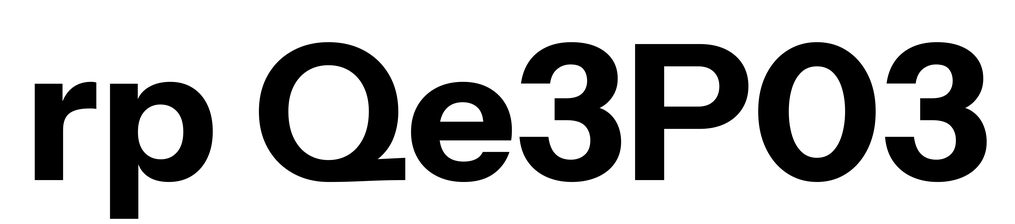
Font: InstrumentSans_Bold